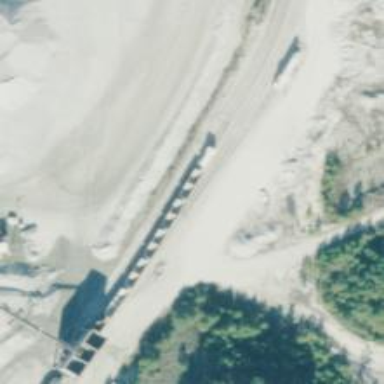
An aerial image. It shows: Railway spur for aggregate freight transportation.